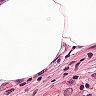
Metastatic tissue present: no